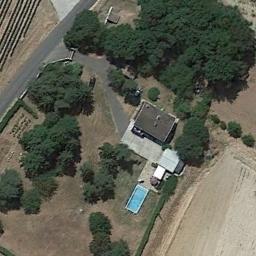
Label: residential